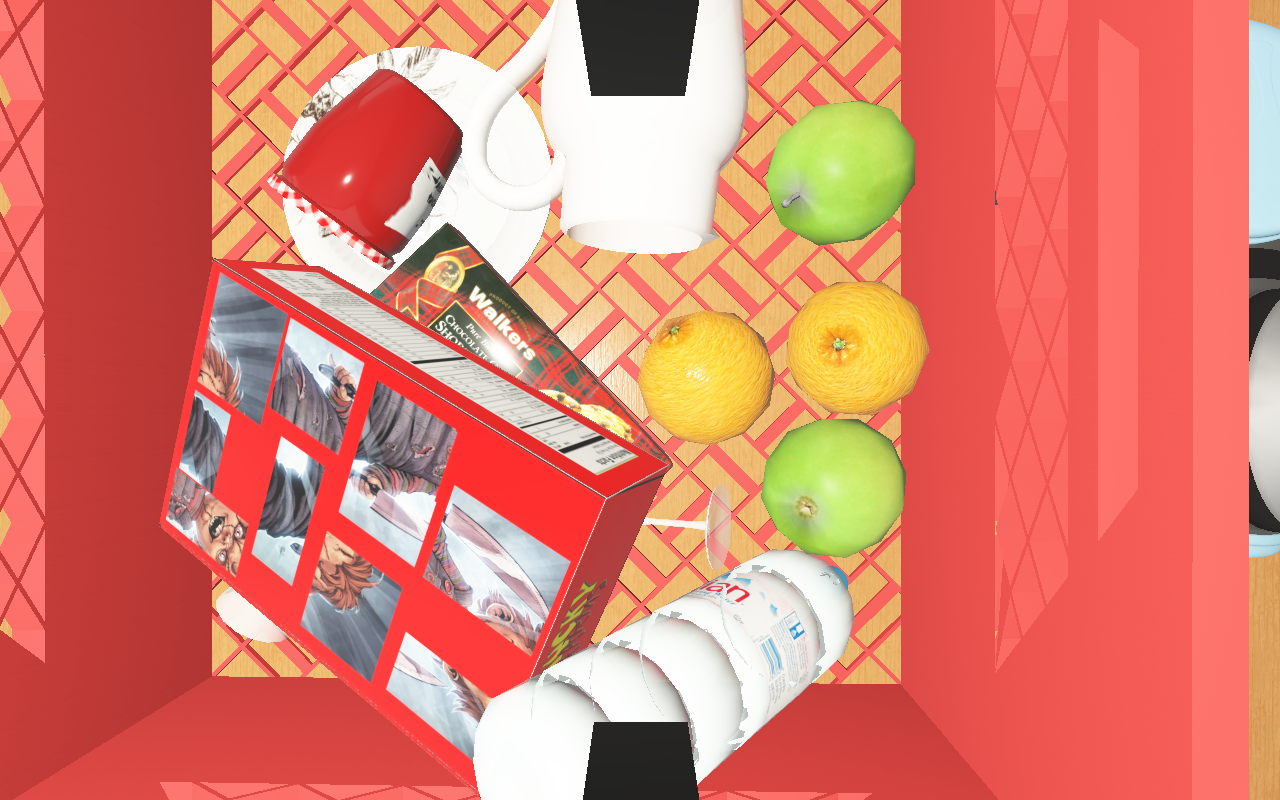
Objects in the scene:
carafe
water bottle
plate
glass
jam jar
cereal box
cereal box